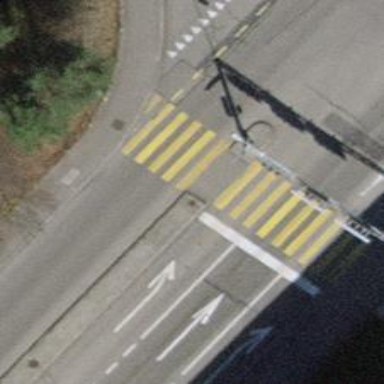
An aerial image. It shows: Crossing with traffic signals and pedestrian island.